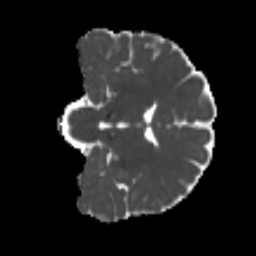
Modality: MD
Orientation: coronal
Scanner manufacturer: siemens
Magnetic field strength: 3 T
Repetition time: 4 s
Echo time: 0.0594 s